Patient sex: M
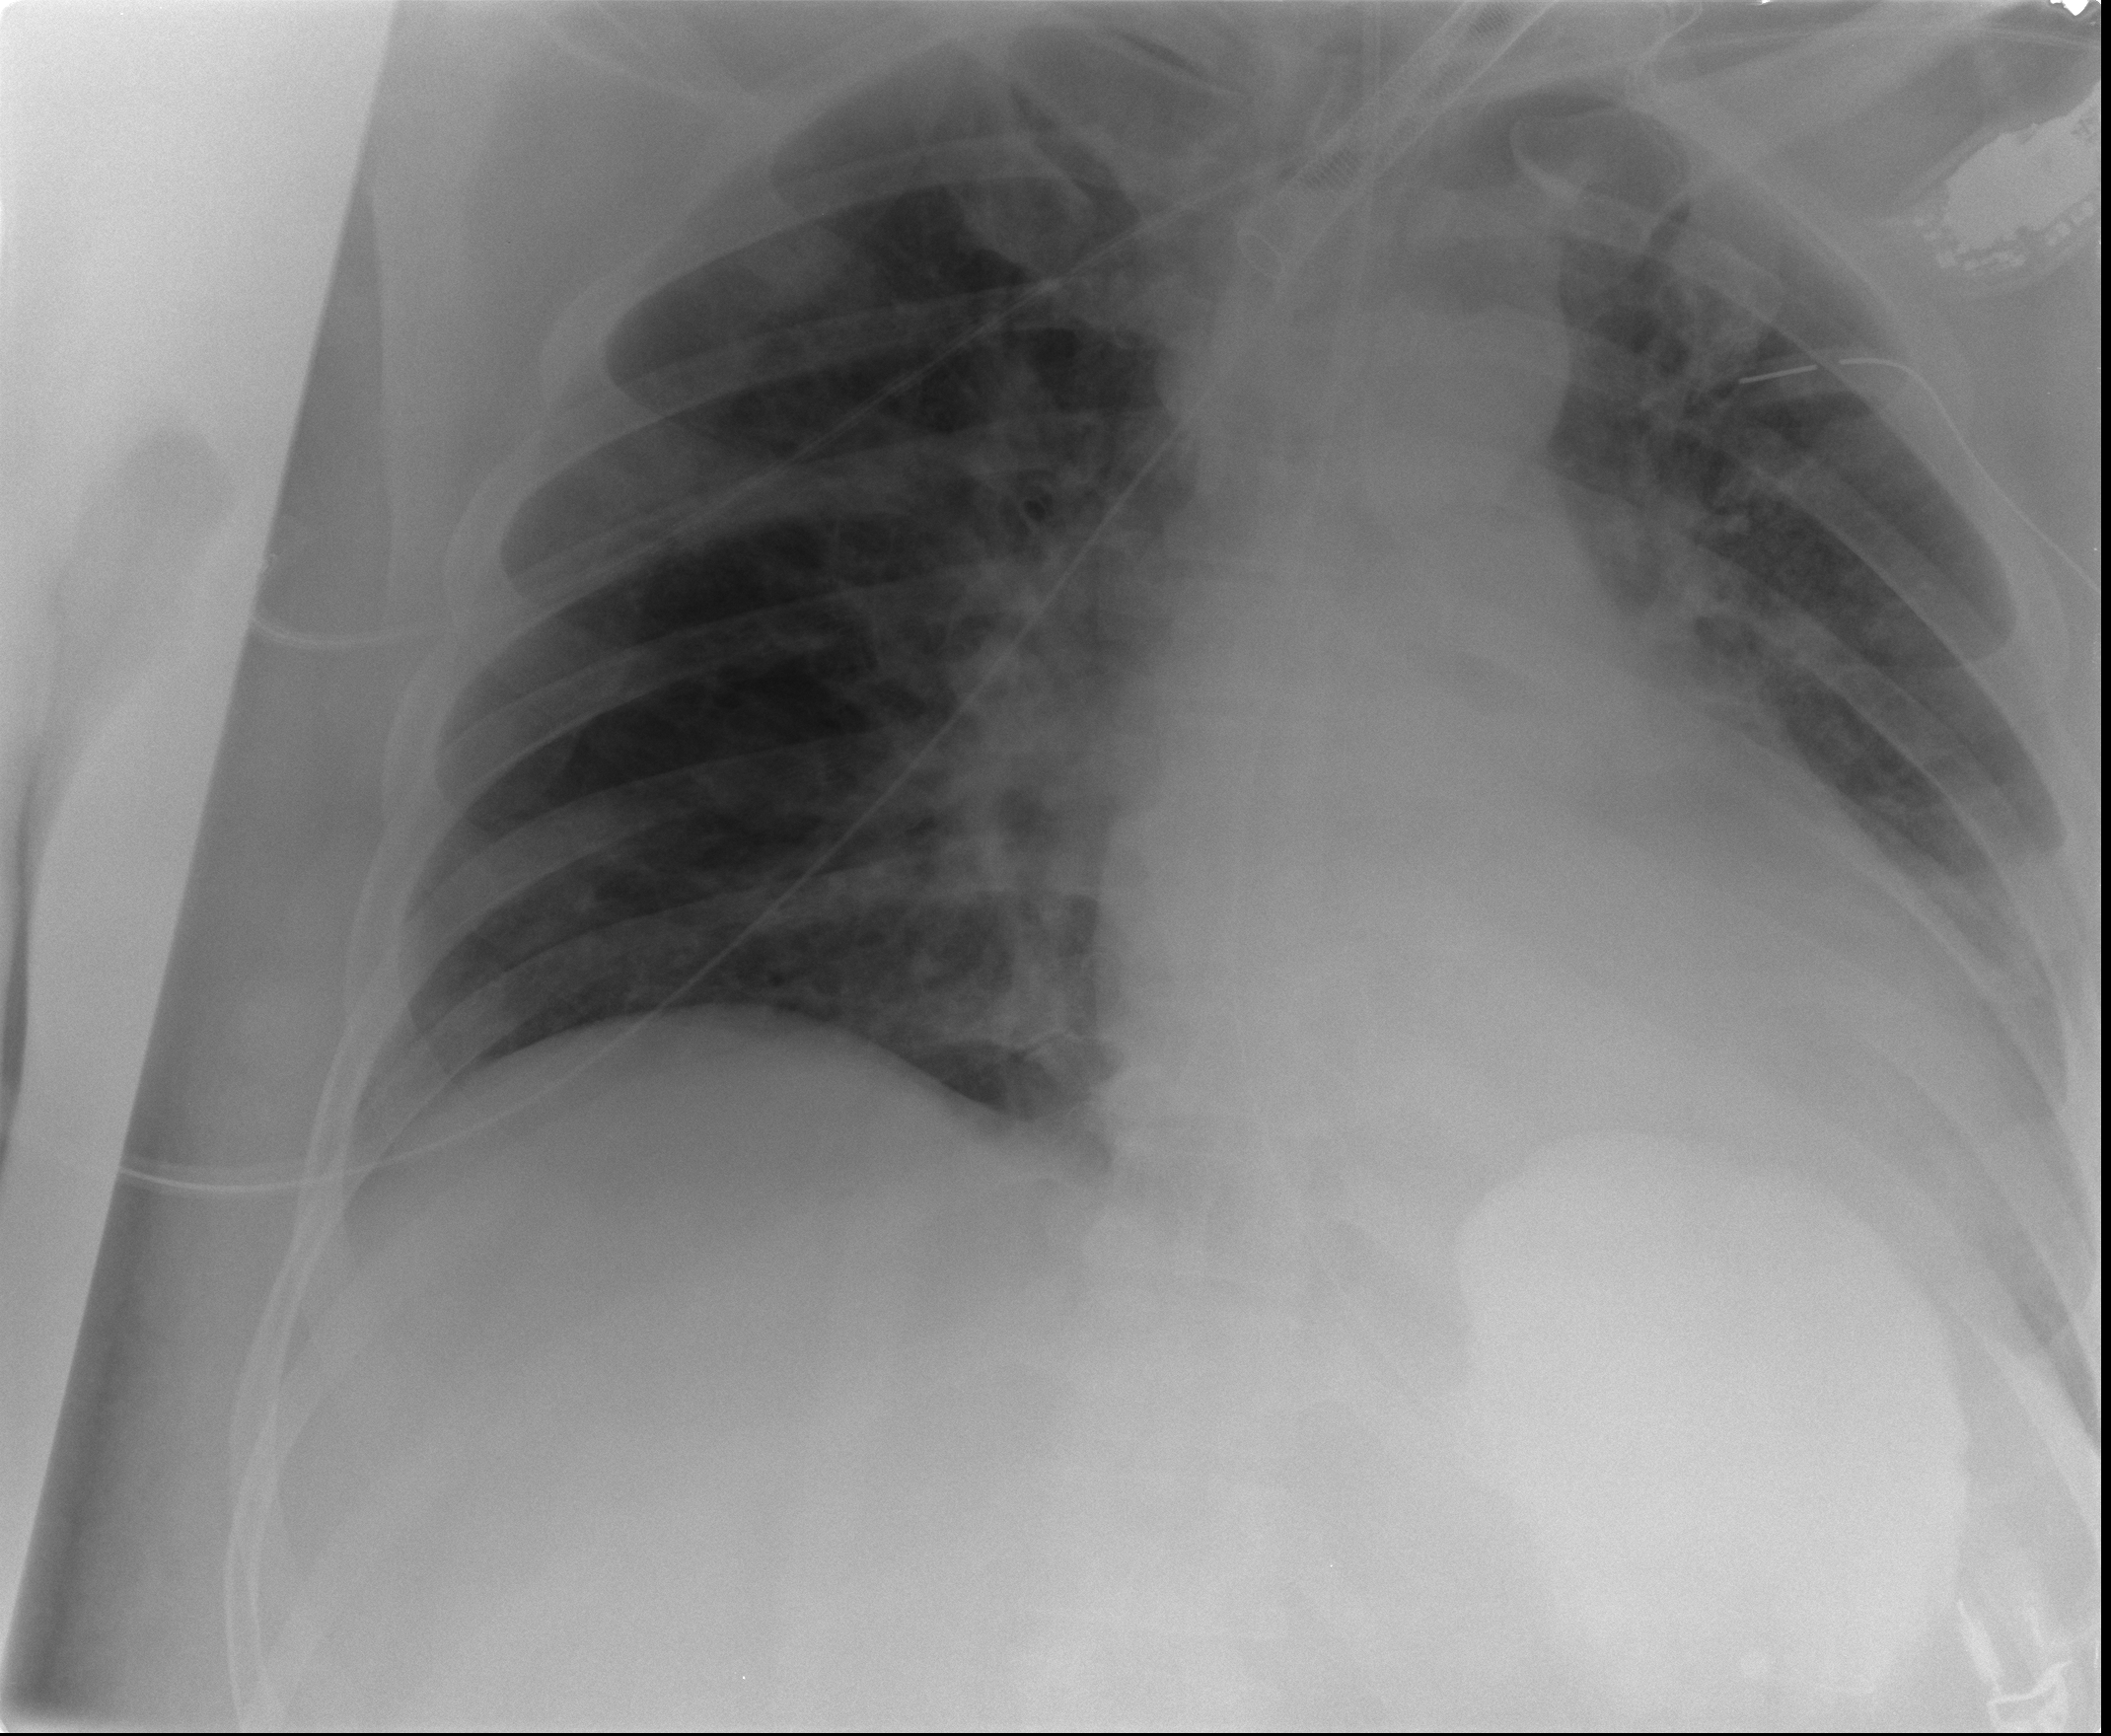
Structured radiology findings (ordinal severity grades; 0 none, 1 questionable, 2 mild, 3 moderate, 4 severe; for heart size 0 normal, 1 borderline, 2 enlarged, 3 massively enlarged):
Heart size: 2
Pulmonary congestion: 2
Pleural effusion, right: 0
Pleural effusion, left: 2
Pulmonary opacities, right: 3
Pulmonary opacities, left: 3
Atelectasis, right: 2
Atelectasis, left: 2